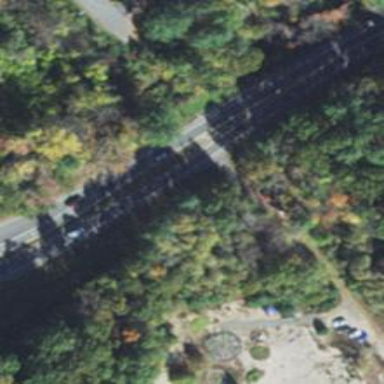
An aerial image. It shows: Asphalt trunk highway.